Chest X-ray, AP view. Patient: 7 years old, sex F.
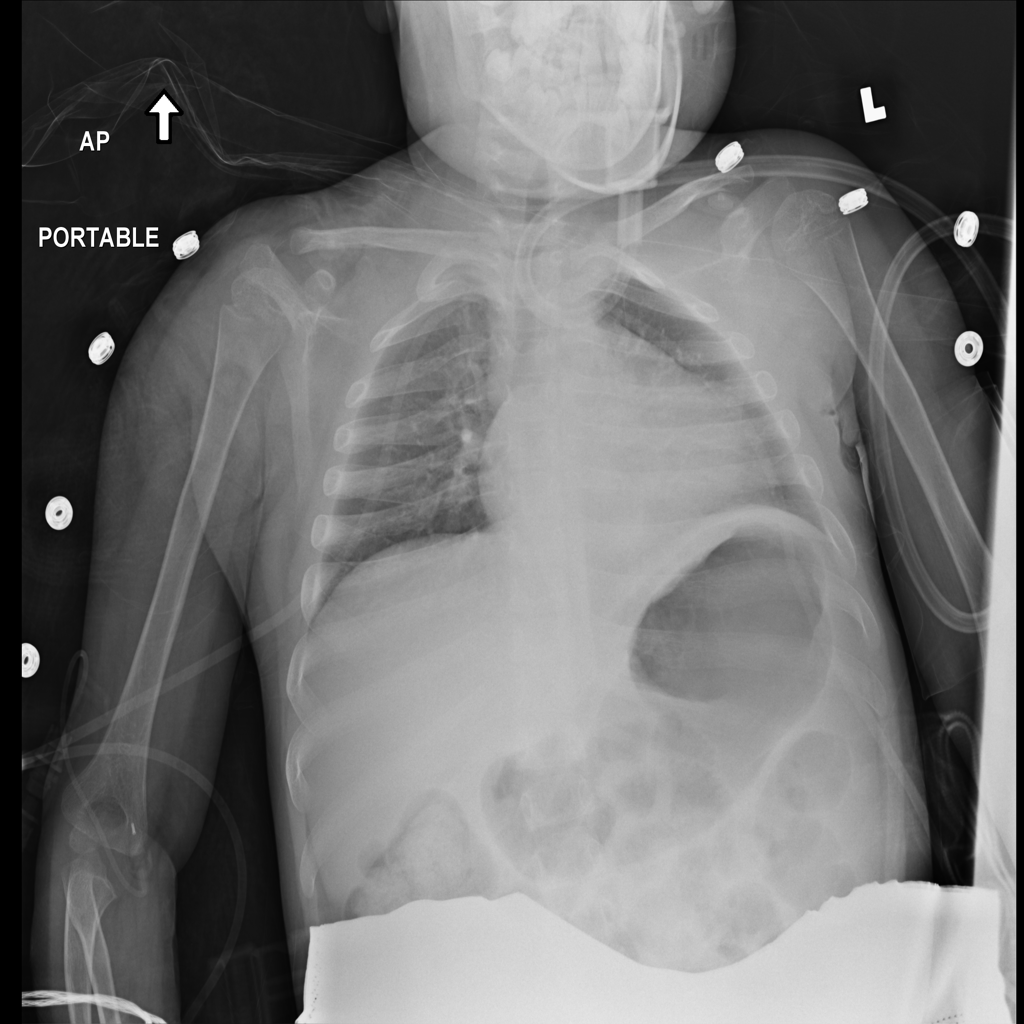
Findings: No Finding